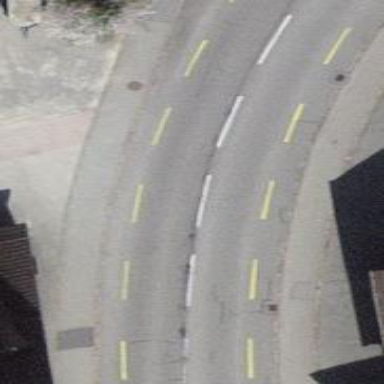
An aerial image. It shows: Tertiary road with asphalt surface and cycle lane.